Question: I'm trying to run this 'SELECT' statement but I takes hours to execute. I have also created index on those tables.
'''
SELECT DISTINCT
j.Name AS State,
l.DisplayName AS ServiceCenter,
l.JurisdictionID,
e.LocationID,
ConvictionStateID AS RegionId,
FeeGroupID,
e.VehicleID ,
ServiceDate,
evd.EventlogID,
v.ClientID,
e.EventLogServiceID,
evd.EventlogDetailID,
EvtDT AS EventDate,
EvtVal AS EventValue,
evd.EventLogCodeID,
UPPER(SerialNumber) AS SerialNumber,
UPPER(RelayNum) AS RelayNumber,
edp.FileName,
GPSLatitude
FROM
[MM\PLUSREPORT5].lsa_plus_jur_nico.dbo.EventLogDetail evd
INNER JOIN
[MM\PLUSREPORT5].lsa_plus_jur_nico.dbo.EventLog e ON evd.EventlogID = e.EventlogID
INNER JOIN
[MM\PLUSREPORT5].lsa_plus_jur_nico.dbo.Vehicle v ON e.VehicleID = v.VehicleID
INNER JOIN
[MM\PLUSREPORT5].lsa_plus_jur_nico.dbo.Client c ON v.ClientID = c.ClientID
INNER JOIN
[MM\PLUSREPORT5].lsa_plus_base.dbo.Location l ON e.LocationID = l.LocationID
INNER JOIN
[MM\PLUSREPORT5].lsa_plus_base.dbo.Jurisdiction j ON l.JurisdictionID = j.JurisdictionID
LEFT JOIN
[MM\PLUSREPORT5].lsa_plus_jur_nico.dbo.EventLogDetailPhoto edp ON evd.EventLogDetailId = edp.EventLogDetailId
'''
<URL>, also embedded below.

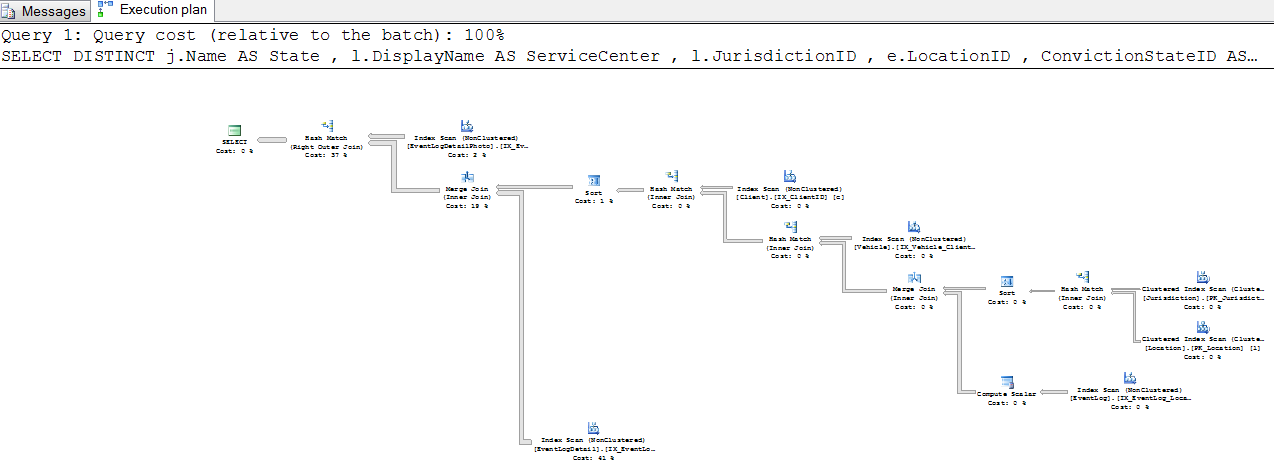
Answer: You're not getting any Parallelism and Sorts are popping-up.
Check if your Indexes are configured to DESC order.
A limitation of Backward Scans of indexes is that they cannot go Parallel.
Also try and remove the DISTINCT if possible, this can add the same limitations.